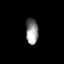
Tissue: prostate
Cell type: T cells
Senescence score: 0.3357
Nuclear area (px): 312
Mean DAPI intensity: 141.49